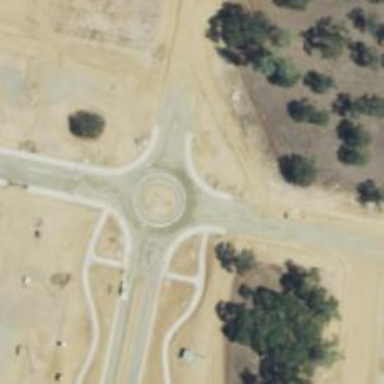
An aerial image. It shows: Residential road with asphalt surface leading to roundabout.